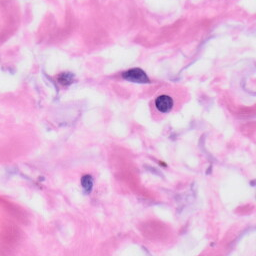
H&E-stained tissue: Skin